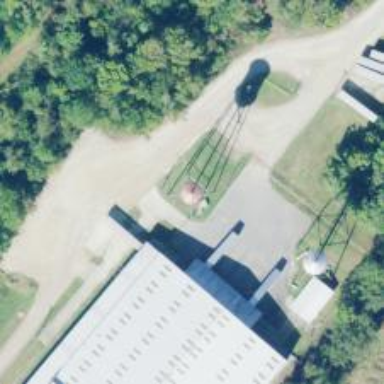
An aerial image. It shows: Water tower that is man-made.